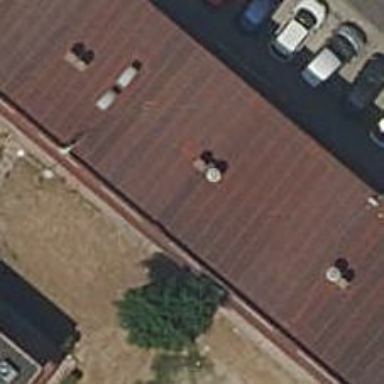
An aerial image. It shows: Kindergarten.